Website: home-depot
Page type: delivery-shipping
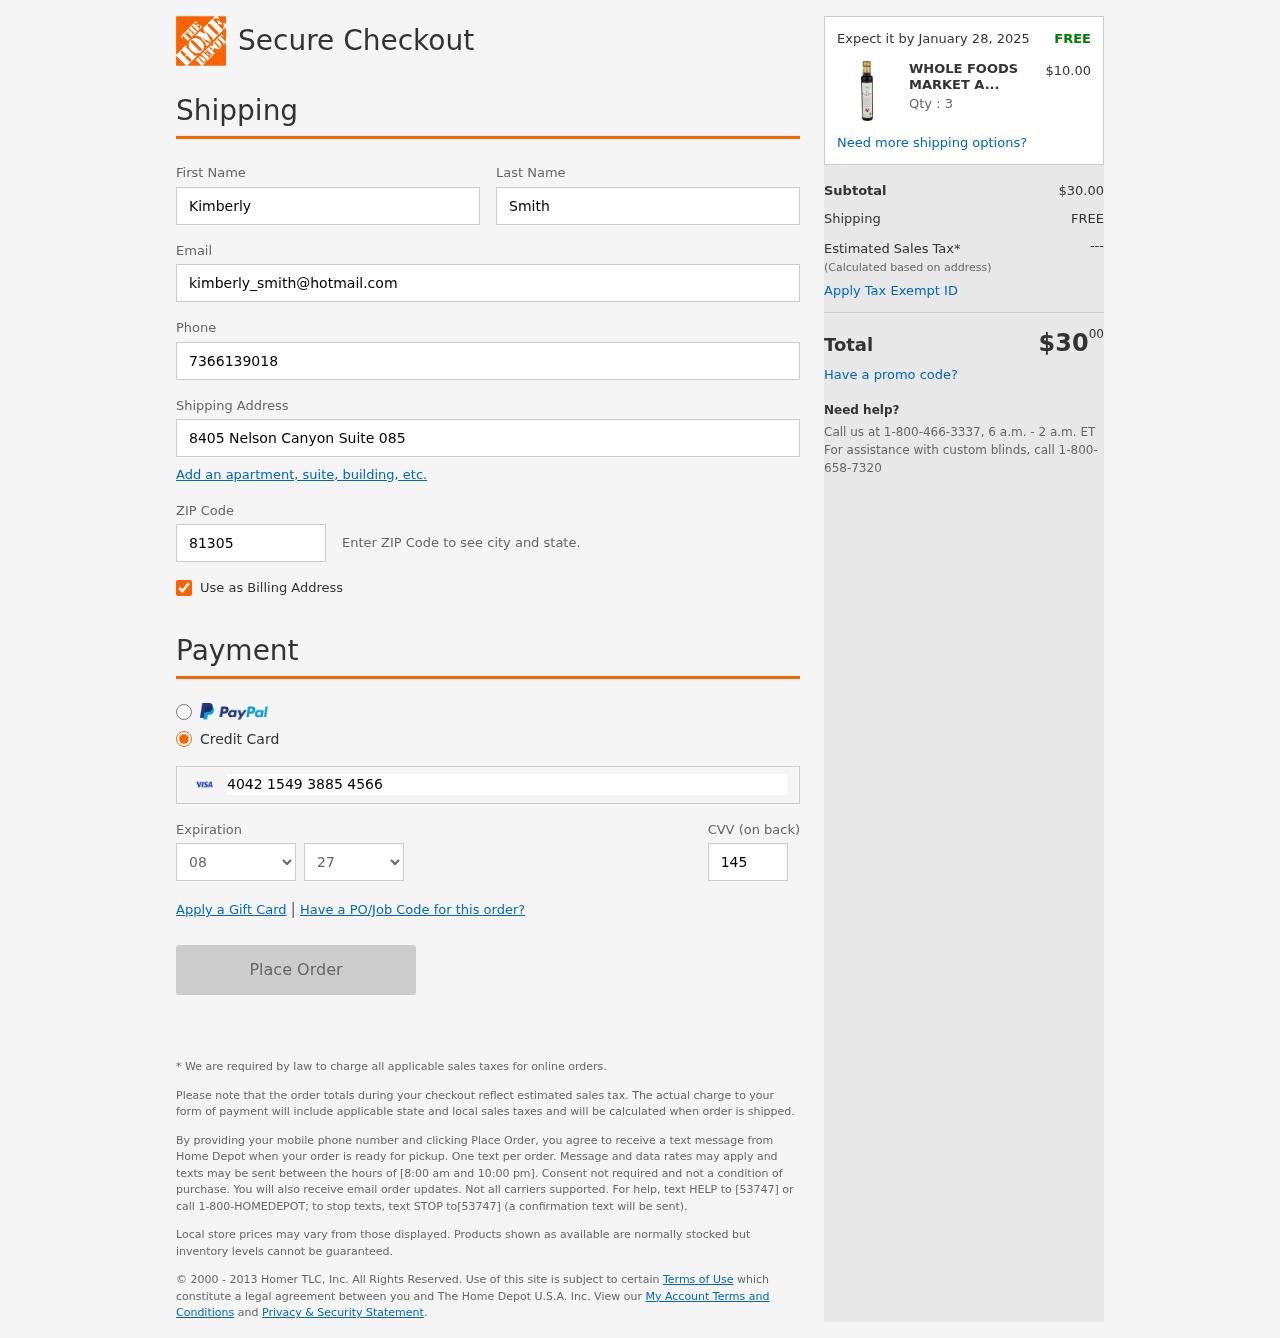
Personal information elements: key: PII_CARD_CVV
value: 145
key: PII_CARD_EXPIRY_MONTH
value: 08
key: PII_CARD_EXPIRY_YEAR
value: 27
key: PII_CARD_NUMBER
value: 4042 1549 3885 4566
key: PII_EMAIL
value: kimberly_smith@hotmail.com
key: PII_FIRSTNAME
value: Kimberly
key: PII_LASTNAME
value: Smith
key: PII_PHONE
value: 7366139018
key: PII_POSTCODE
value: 81305
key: PII_STREET
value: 8405 Nelson Canyon Suite 085
Product elements: key: PRODUCT1_NAME
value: WHOLE FOODS MARKET Aged Balsamic Vinegar of Modena, 8.5 FZ
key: PRODUCT1_PRICE
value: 10
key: PRODUCT1_QUANTITY
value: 3
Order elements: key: ORDER_DELIVERY_DATE
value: Expect it by January 28, 2025
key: ORDER_SUBTOTAL
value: $30.00
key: ORDER_SHIPPING_COST
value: FREE
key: ORDER_TOTAL
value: $3000